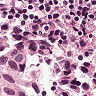
Metastatic tissue present: yes